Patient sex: M
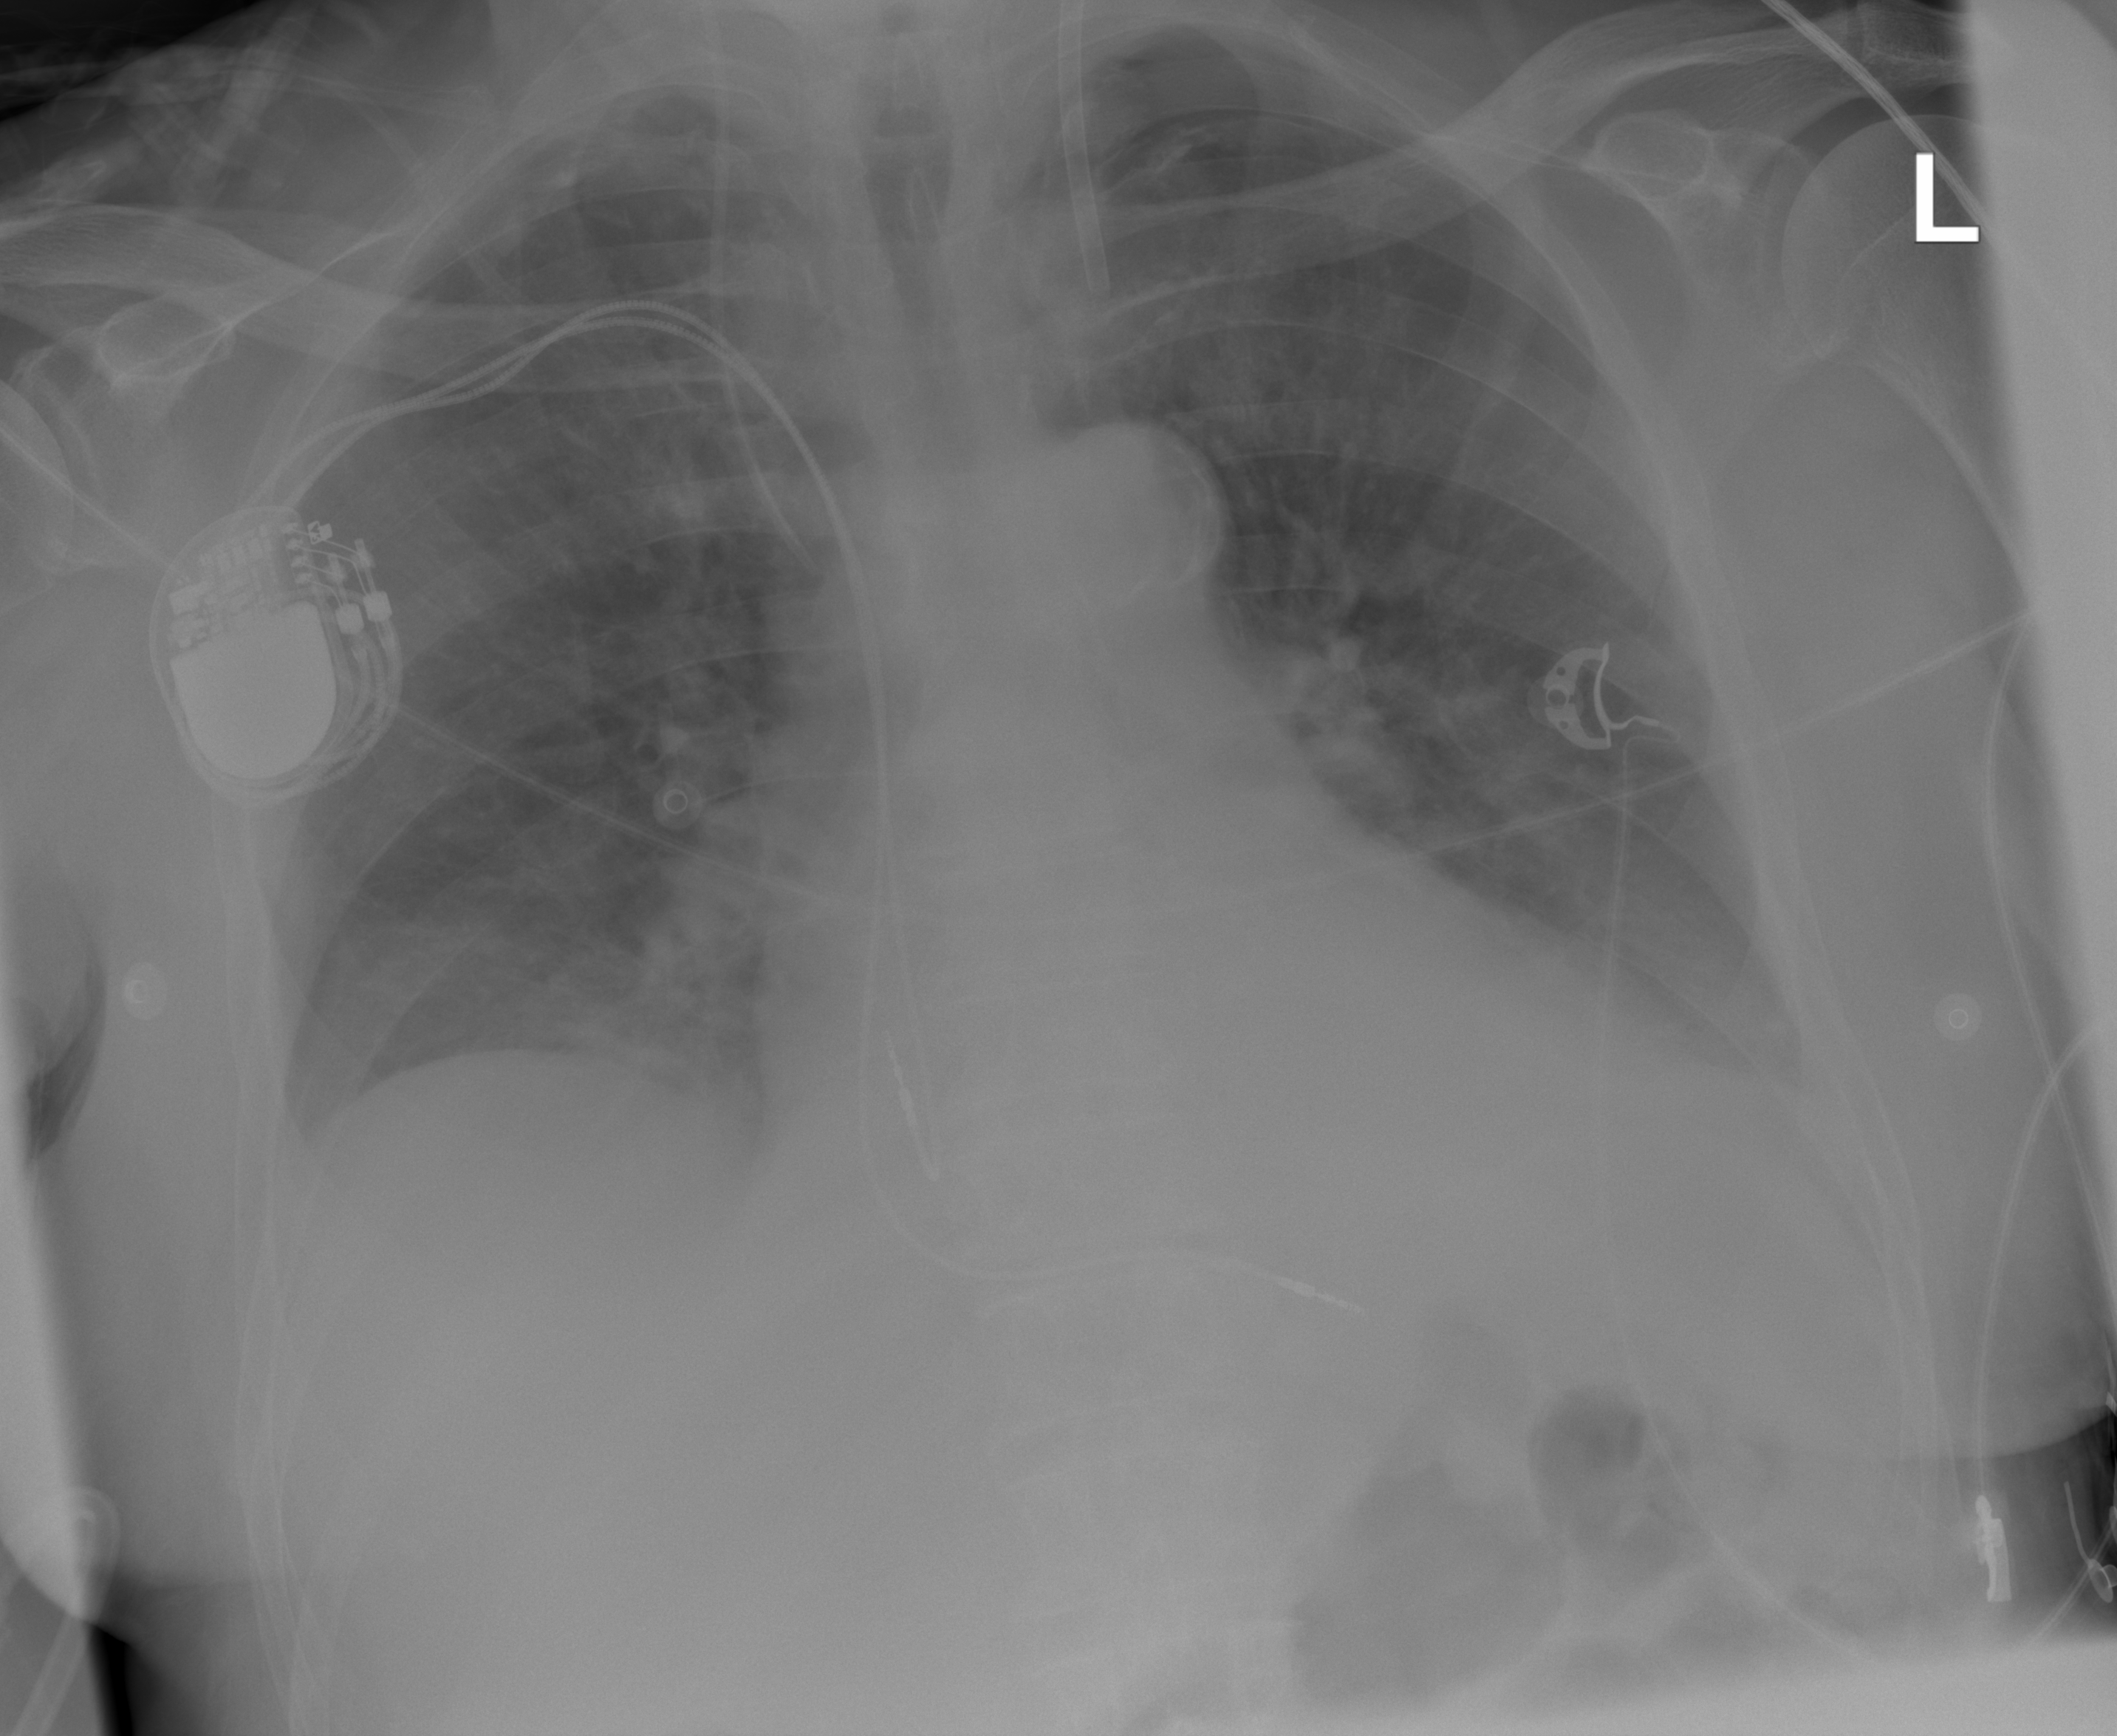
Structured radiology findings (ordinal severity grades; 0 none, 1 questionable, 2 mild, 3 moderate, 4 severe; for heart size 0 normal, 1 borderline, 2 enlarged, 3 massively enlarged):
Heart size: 2
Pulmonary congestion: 1
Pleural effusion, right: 0
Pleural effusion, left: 0
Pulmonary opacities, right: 0
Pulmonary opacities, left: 0
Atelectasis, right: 2
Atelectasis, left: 1